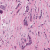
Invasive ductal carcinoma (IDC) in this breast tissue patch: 1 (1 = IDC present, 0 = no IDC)